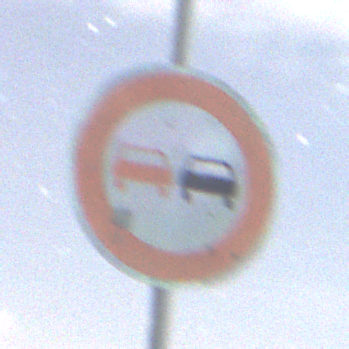
Verkehrszeichen: Ueberholverbot
Umgebung: Outdoor, Nature
Tageszeit: Night
Wetter: Overcast
Licht: Artificial
Jahreszeit: NotSpecified
Kontrast: LowContrast